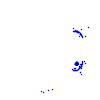
Particle: proton